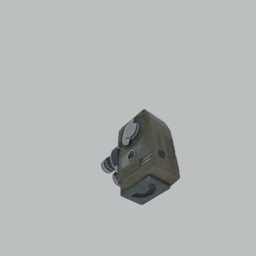
Label: tools